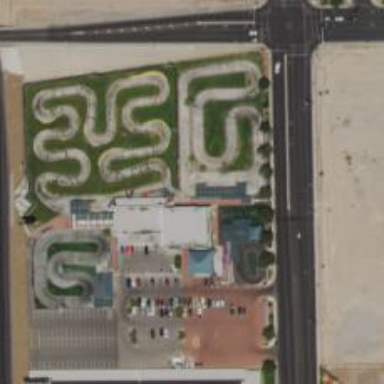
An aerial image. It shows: Karting raceway for sports activities.